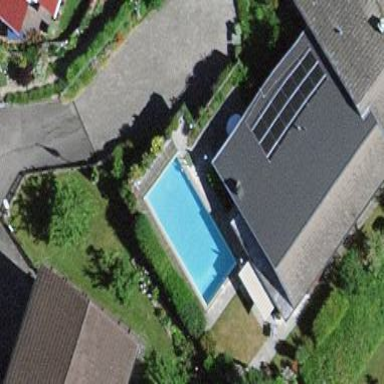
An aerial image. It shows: Swimming pool located in leisure land.